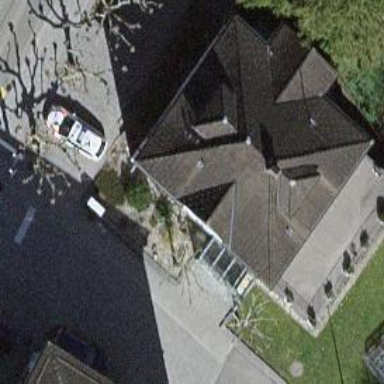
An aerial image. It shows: Police facility.